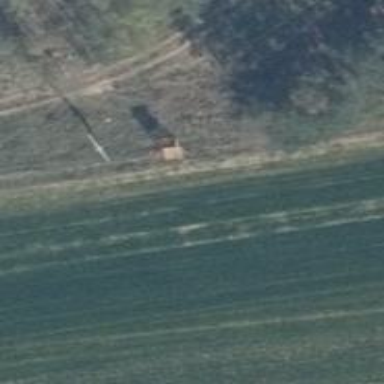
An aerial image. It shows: Hunting stand.